Question: I'm trying to move two UIImageView's together in accordance with a UISlider. Here is a picture for a better understanding:

When the slider's ball is slid to the far left (a value of zero), then only green shall show. When it's slid to the far right (a value of 600), only red should show. If the value of the slider is 480, it should show 80% of the red picture and 20% of the green. The code I'm using to try and achieve this:
'''
- (void)viewDidLoad
{
[super viewDidLoad];
self.slider.minimumValue = 0;
self.slider.maximumValue = 600;
}
- (IBAction)sliderChanged:(id)sender {
[imageViewLeft setFrame:CGRectMake(slider.value - 50, imageViewLeft.frame.origin.y,imageViewLeft.frame.size.width,imageViewLeft.frame.size.height)];
[imageViewRight setFrame:CGRectMake(slider.value + 50, imageViewRight.frame.origin.y,imageViewRight.frame.size.width,imageViewRight.frame.size.height)];
}
'''
This is working decently, but the second I change the slider, the red image (named imageViewLeft) shrinks while the imageViewRight remains the same size. I can't for the life of me figure out why (I'm still very new with programming and iOS in general). Does anyone know what I should change or how to best accomplish this?
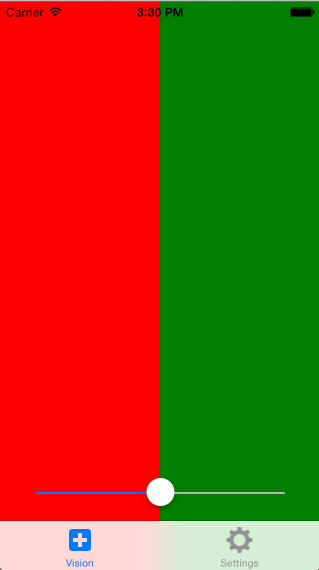
Answer: You can achieve more or less the same thing by keeping the green background full screen and only adjusting the red view:
'''
- (void)viewDidLoad
{
[super viewDidLoad];
self.slider.minimumValue = 0;
self.slider.maximumValue = 600;
imageViewRight.frame = self.view.bounds;
}
- (IBAction)sliderChanged:(id)sender {
[imageViewLeft setFrame:CGRectMake(0, 0,(self.slider.value/self.slider.maximumValue)*sliderimageViewRight.frame.size.width,imageViewRight.frame.size.height)];
}
'''
Or if you'd still rather have both views edge-to-edge then you can do:
'''
- (void)viewDidLoad
{
[super viewDidLoad];
self.slider.minimumValue = 0;
self.slider.maximumValue = 600;
}
- (IBAction)sliderChanged:(id)sender {
[imageViewLeft setFrame:CGRectMake(0, 0,(self.slider.value/self.slider.maximumValue)*self.view.bounds.size.width,self.view.bounds.size.height)];
[imageViewRight setFrame:CGRectMake(imageViewLeft.frame.size.width, 0,self.view.bounds.size.width-imageViewLeft.frame.size.width,self.view.bounds.size.height)];
}
'''